Interaction volume radius: 5 \u00c5
Interaction volume height: 10 \u00c5
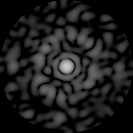
Disorder parameter: 0.8655